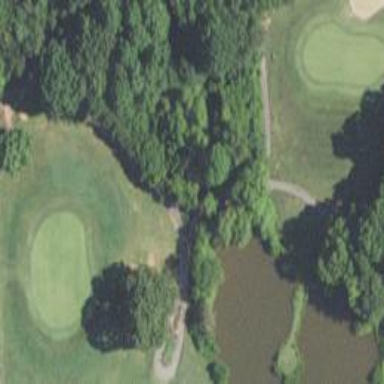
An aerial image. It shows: Well-maintained asphalt path for golfing.